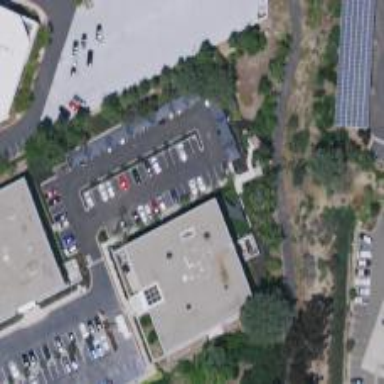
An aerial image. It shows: Office building.